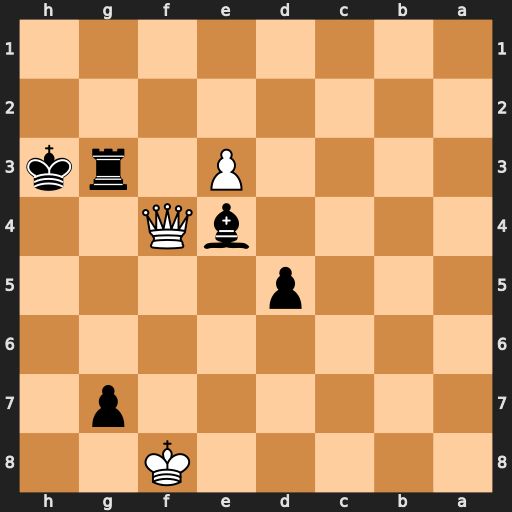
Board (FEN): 5K2/6p1/8/3p4/4bQ2/4P1rk/8/8
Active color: b
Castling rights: -
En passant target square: -
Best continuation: Rf3 Qxf3+ Bxf3